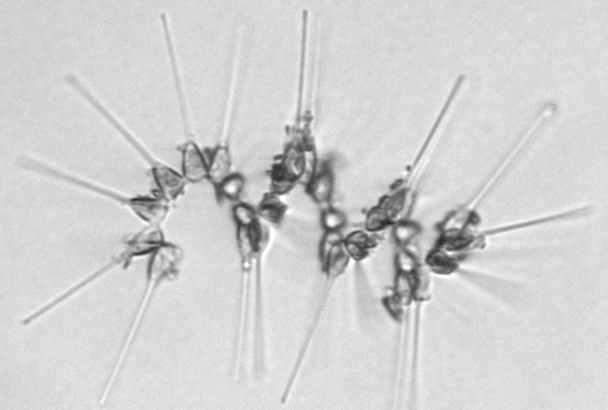
Label: Asterionellopsis_glacialis